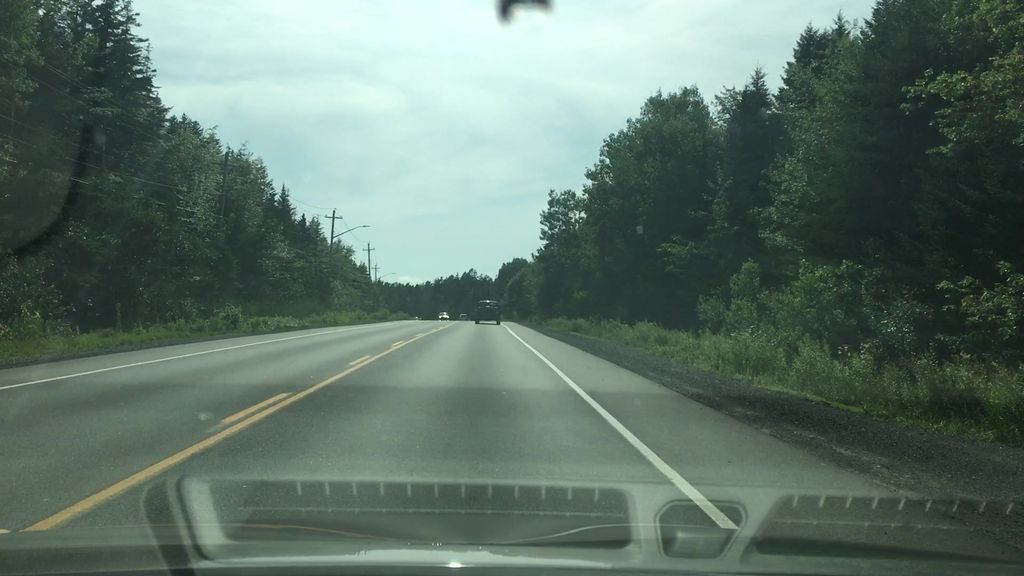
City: halifax